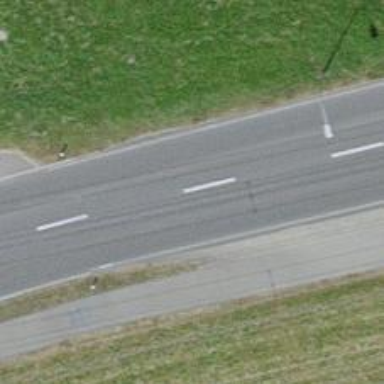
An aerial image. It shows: Asphalt road with primary highway designation. There is cycle track on the right side.